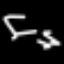
Label: squiggle